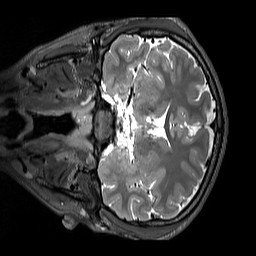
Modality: T2w
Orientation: coronal
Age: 12
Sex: male
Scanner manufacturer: siemens
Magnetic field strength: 3 T
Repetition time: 3.2 s
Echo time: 0.408 s